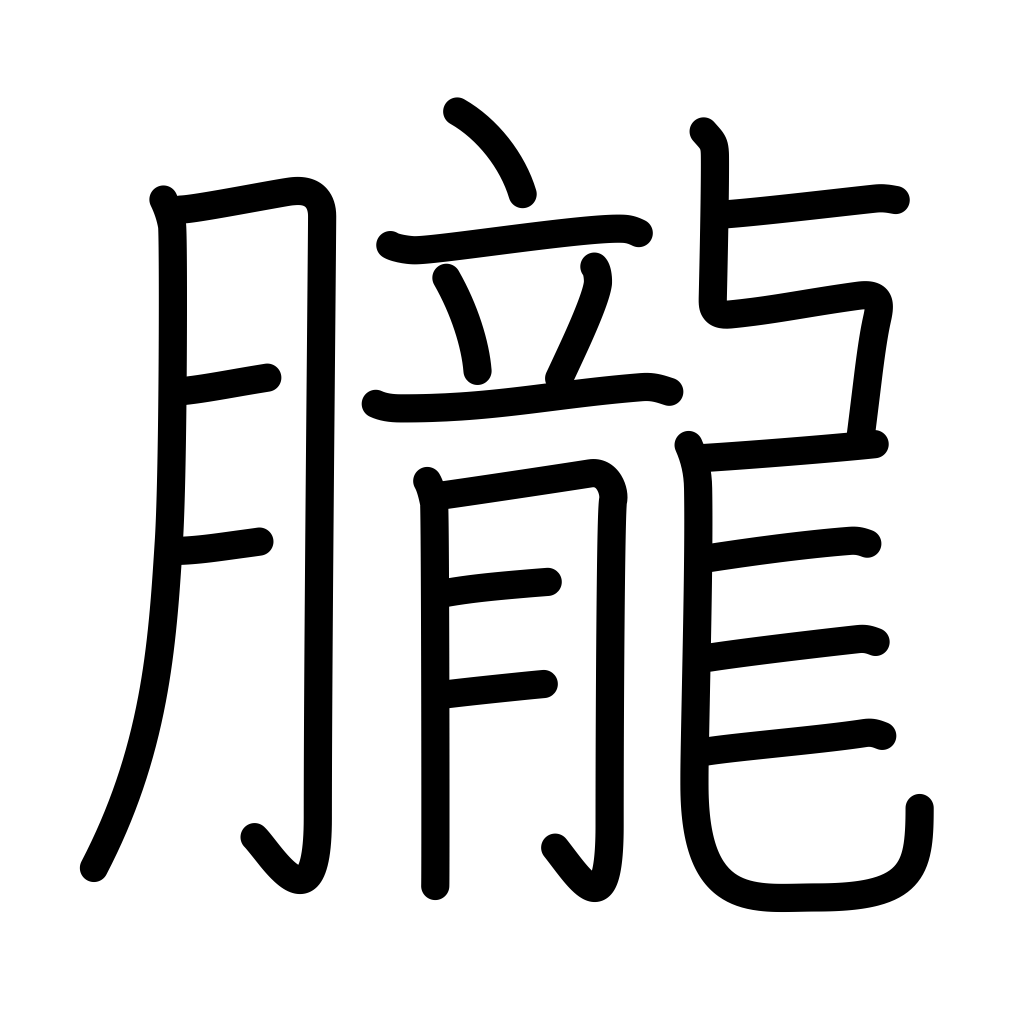
Meaning: haziness, dreaminess, gloom